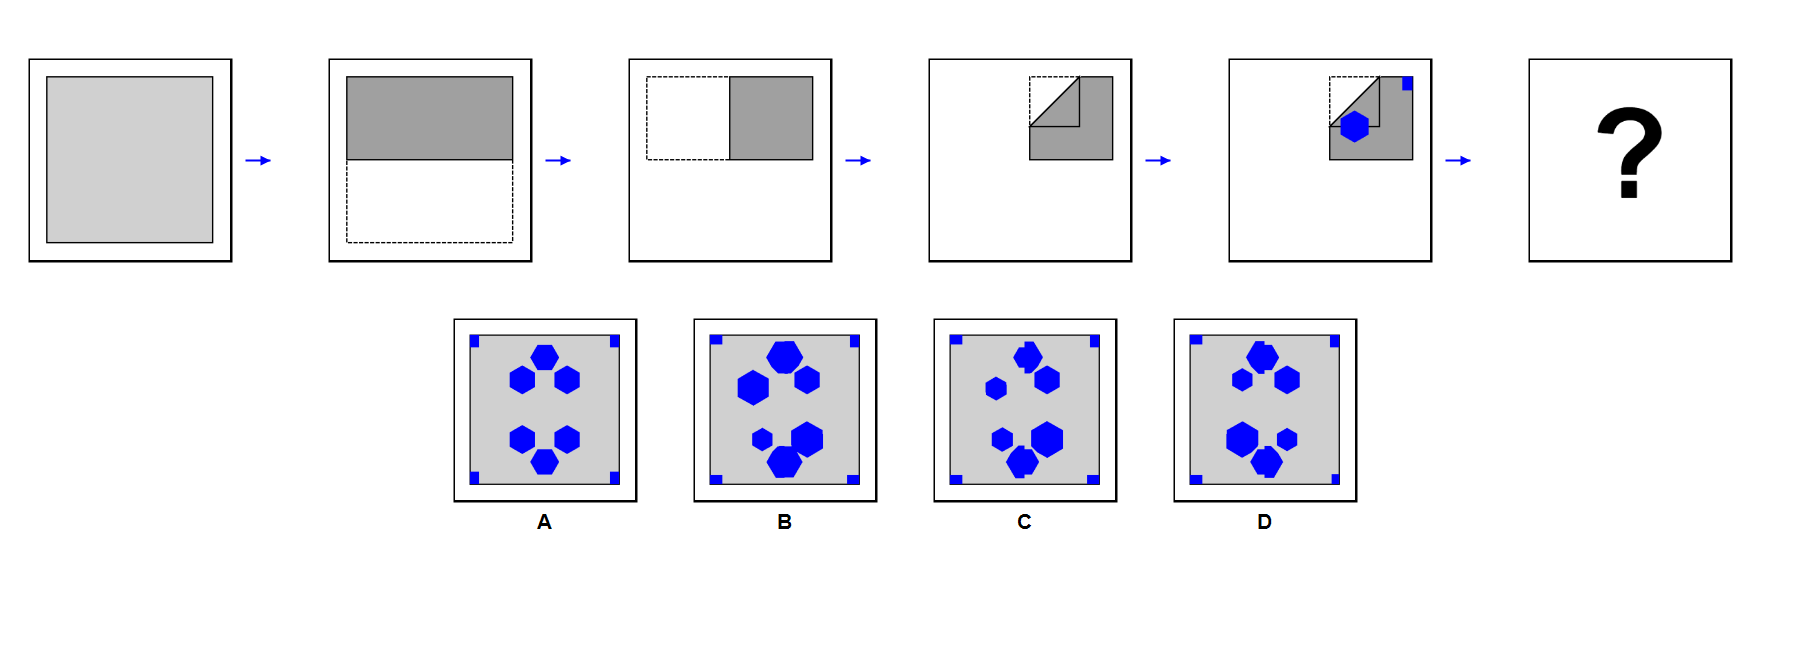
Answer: A